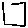
Label: square